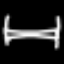
Label: bed